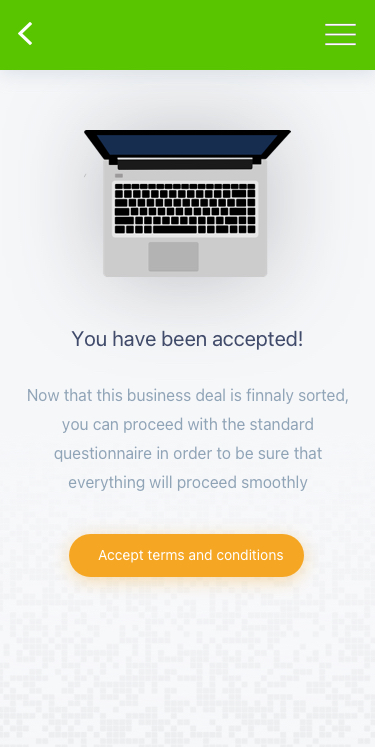
Text in this UI design:
Accept terms and conditions
Now that this business deal is finnaly sorted, you can proceed with the standard questionnaire in order to be sure that everything will proceed smoothly
You have been accepted!